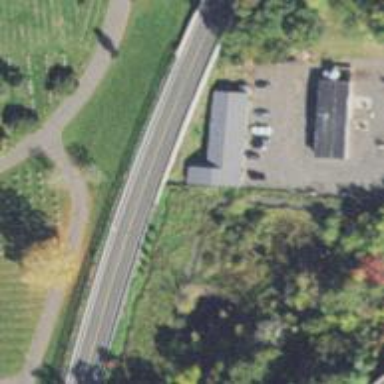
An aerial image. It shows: Asphalt busway.